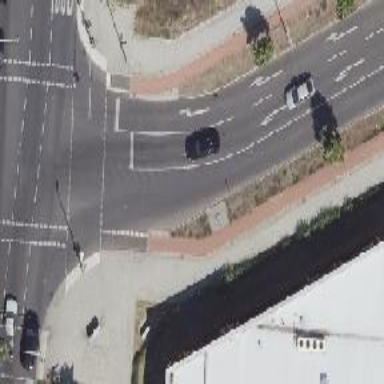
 with lane markings indicating clear divisions."